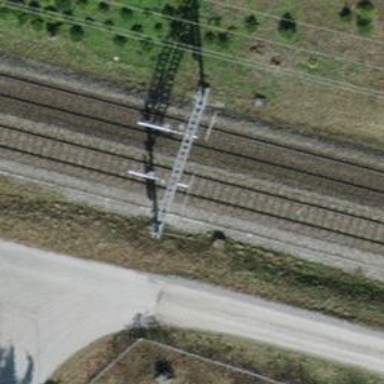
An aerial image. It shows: Solitary milestone along the railway.